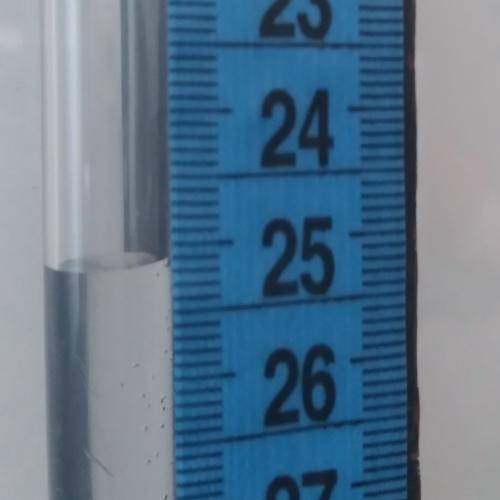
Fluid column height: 25.1 cm